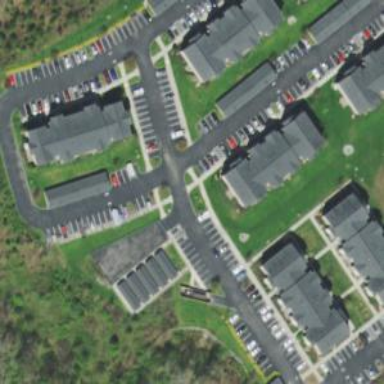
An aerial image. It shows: Parking space.